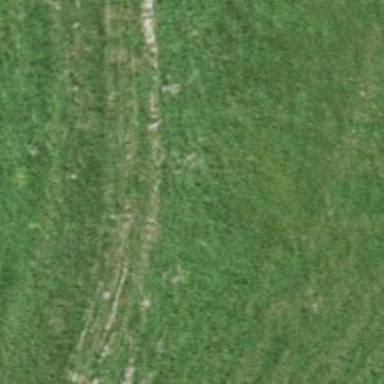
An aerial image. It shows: Track with grade 5 tracktype.